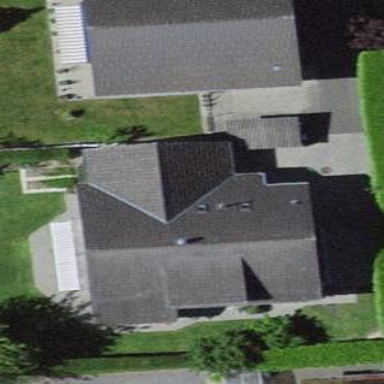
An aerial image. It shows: Residential building with black roof.